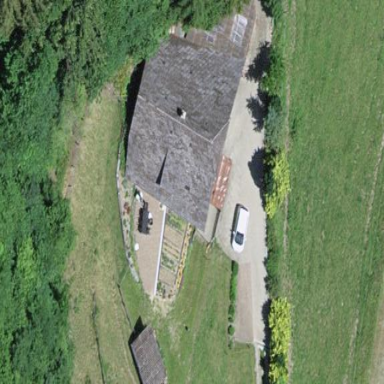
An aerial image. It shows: Farm building.